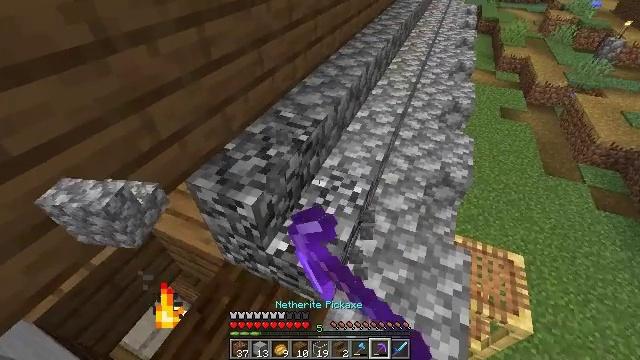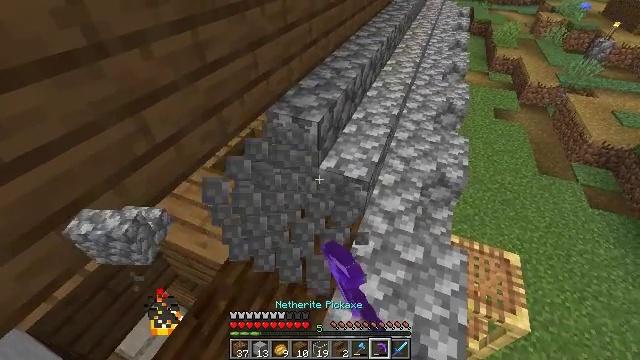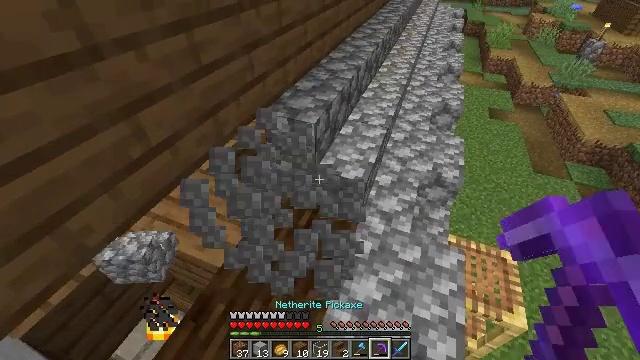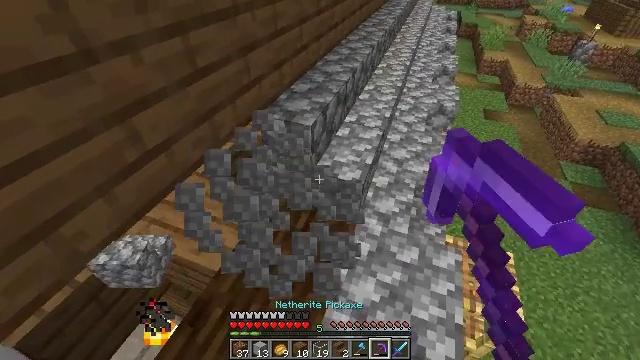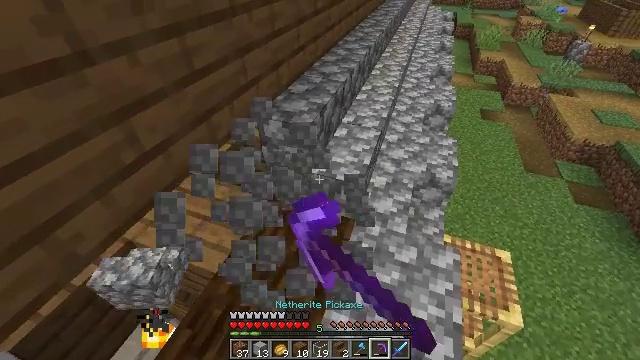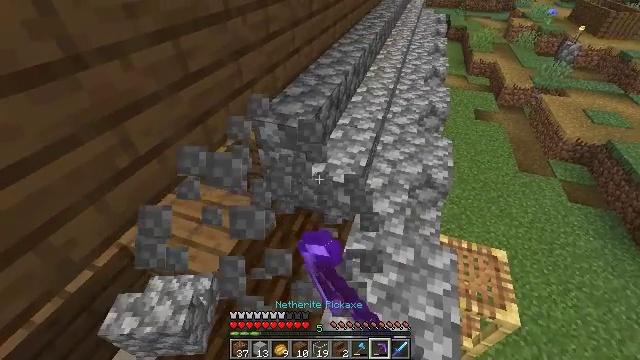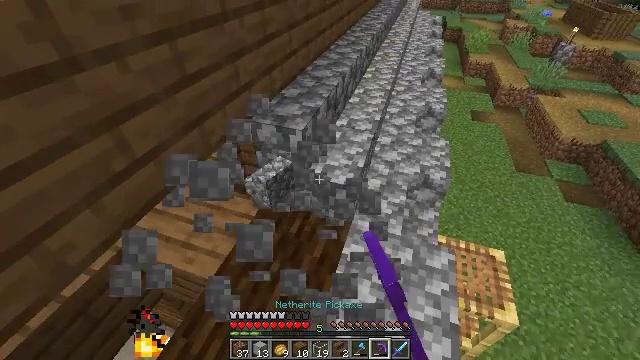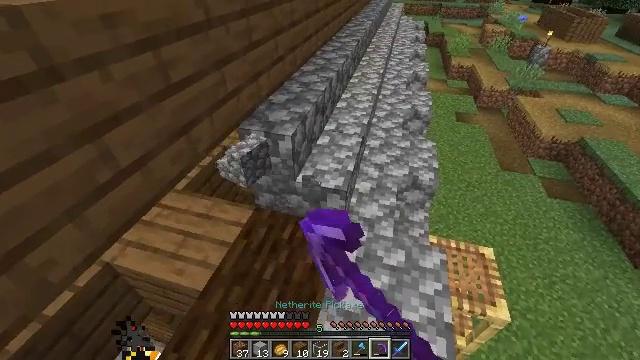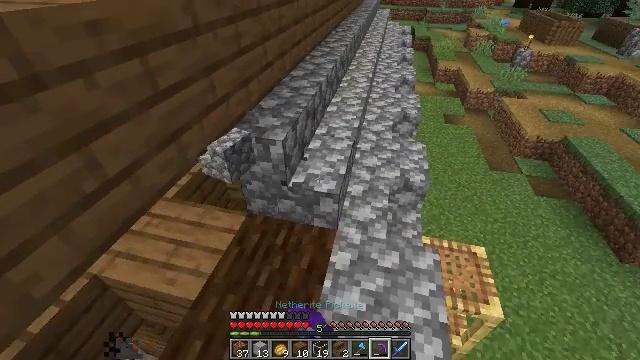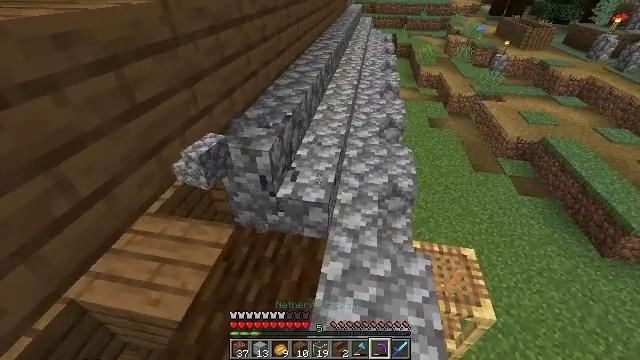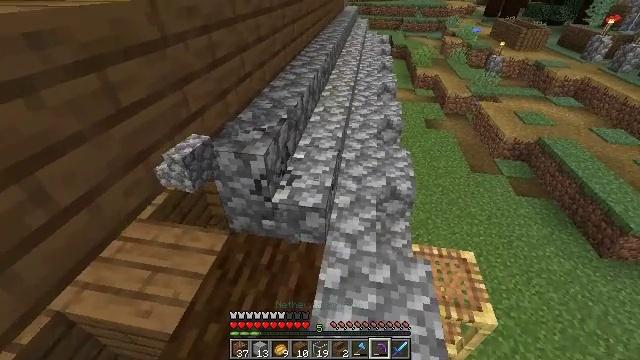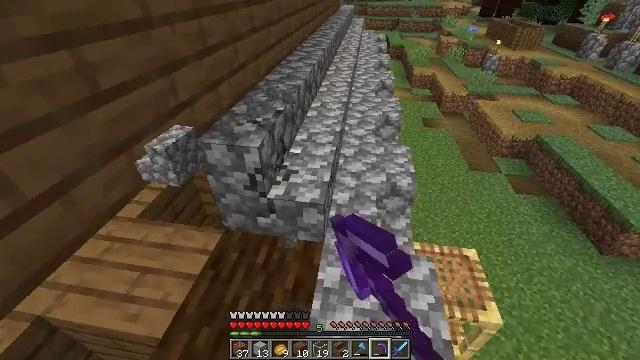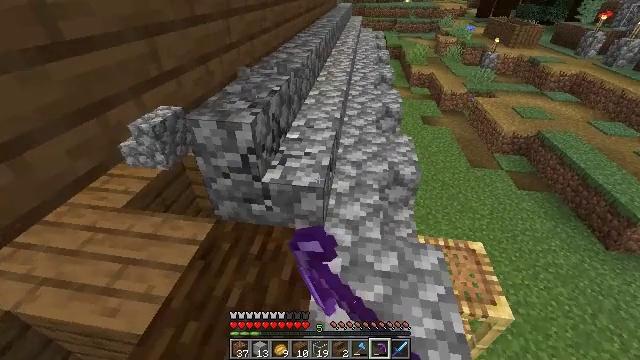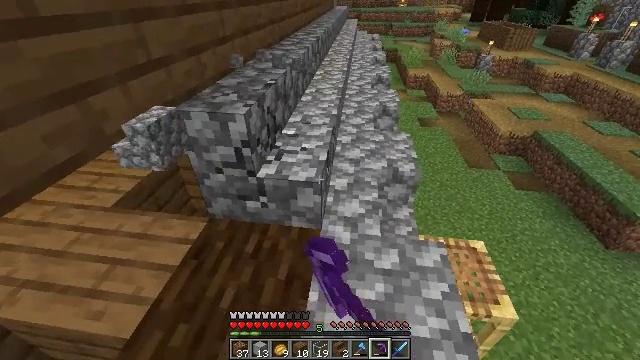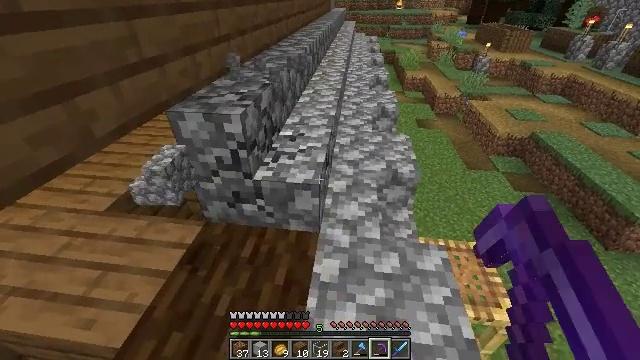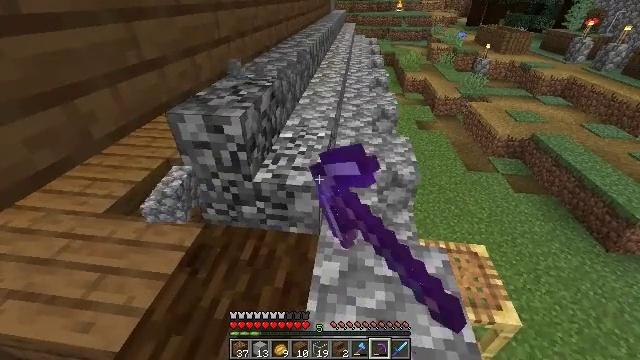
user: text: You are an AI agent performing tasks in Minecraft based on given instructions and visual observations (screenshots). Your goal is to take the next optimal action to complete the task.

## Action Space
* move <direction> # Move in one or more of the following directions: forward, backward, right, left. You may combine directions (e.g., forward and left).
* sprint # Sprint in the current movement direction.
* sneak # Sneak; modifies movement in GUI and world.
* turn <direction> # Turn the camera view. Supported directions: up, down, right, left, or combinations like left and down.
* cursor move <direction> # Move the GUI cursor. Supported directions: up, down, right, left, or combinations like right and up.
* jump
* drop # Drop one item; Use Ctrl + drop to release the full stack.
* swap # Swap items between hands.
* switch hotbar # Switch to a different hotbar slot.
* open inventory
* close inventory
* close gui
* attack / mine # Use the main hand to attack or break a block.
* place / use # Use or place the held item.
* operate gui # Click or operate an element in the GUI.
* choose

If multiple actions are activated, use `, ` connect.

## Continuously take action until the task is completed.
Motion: motion action
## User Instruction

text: Break the cobblestone stairs for materials.
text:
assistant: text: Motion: turn right, attack / mine
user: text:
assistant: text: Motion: attack / mine
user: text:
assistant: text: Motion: attack / mine
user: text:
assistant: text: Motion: attack / mine
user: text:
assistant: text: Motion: turn right, attack / mine
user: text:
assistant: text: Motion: attack / mine
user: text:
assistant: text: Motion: turn right and up, attack / mine
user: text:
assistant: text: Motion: turn right, attack / mine
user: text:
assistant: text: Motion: move forward, turn right and up, attack / mine
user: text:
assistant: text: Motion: attack / mine
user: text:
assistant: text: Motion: attack / mine
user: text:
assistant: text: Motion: attack / mine
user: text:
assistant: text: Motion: attack / mine
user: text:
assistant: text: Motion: attack / mine
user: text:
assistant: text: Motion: attack / mine
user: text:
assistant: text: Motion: attack / mine
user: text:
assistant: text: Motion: attack / mine
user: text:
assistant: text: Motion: turn up, attack / mine
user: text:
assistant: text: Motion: turn left and up, attack / mine
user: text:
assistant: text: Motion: attack / mine
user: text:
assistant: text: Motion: attack / mine
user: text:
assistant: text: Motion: attack / mine
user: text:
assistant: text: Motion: move forward, attack / mine
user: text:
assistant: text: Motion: move forward, turn right and up, attack / mine
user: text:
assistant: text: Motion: move forward, turn right and up, attack / mine
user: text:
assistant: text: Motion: move forward, turn right, attack / mine
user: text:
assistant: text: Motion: attack / mine
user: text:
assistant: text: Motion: attack / mine
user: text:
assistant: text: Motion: attack / mine
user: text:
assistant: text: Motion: attack / mine